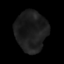
Tissue: skin
Cell type: Epithelial cells
Senescence score: 0.2324
Nuclear area (px): 1248
Mean DAPI intensity: 28.357